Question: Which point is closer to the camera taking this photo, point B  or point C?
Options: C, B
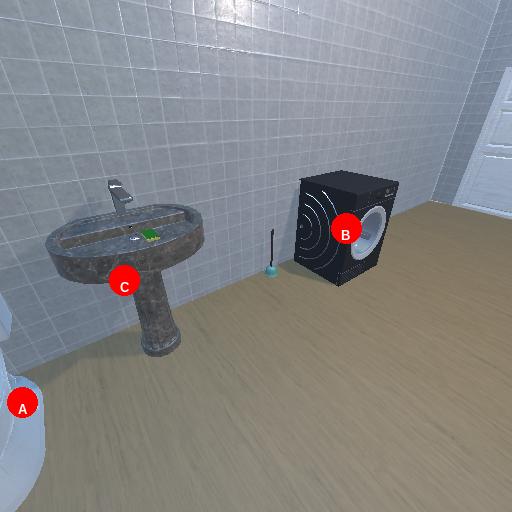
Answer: C